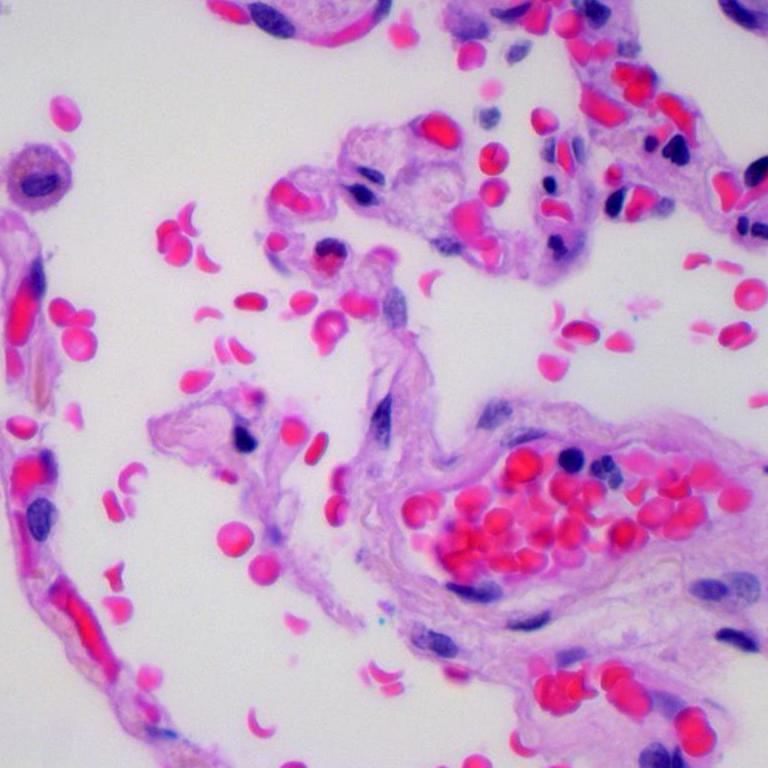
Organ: lung
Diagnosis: benign